Question: What is the feature called?
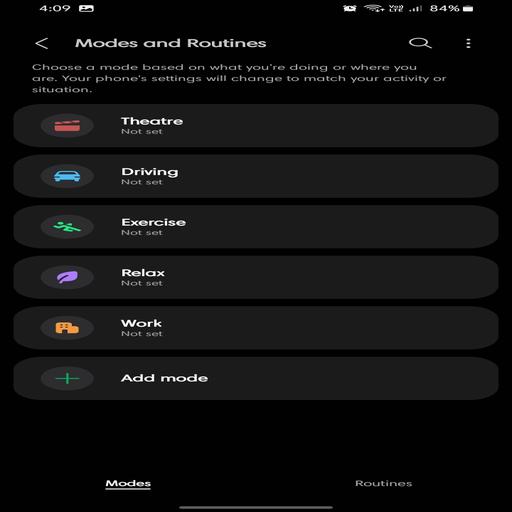
Answer: Modes and Routines